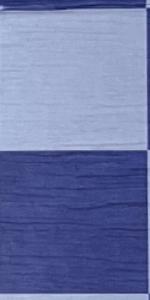
Label: Empty